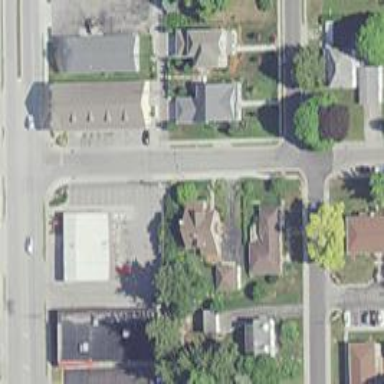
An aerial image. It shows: Footway with separate sidewalk.